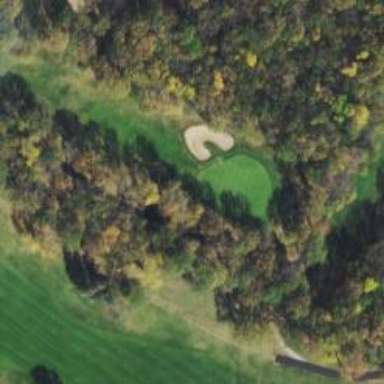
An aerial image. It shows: View of golf hole.